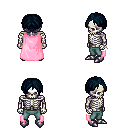
a pixel art fantasy rpg character, male body template, skeleton, pink cape, teal pants, raven parted hairstyle, bracelets, metal boots, four views (front, back, left, right), 2x2 character sprite sheet, small pixel art, hard edges, no anti-aliasing